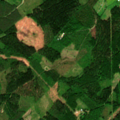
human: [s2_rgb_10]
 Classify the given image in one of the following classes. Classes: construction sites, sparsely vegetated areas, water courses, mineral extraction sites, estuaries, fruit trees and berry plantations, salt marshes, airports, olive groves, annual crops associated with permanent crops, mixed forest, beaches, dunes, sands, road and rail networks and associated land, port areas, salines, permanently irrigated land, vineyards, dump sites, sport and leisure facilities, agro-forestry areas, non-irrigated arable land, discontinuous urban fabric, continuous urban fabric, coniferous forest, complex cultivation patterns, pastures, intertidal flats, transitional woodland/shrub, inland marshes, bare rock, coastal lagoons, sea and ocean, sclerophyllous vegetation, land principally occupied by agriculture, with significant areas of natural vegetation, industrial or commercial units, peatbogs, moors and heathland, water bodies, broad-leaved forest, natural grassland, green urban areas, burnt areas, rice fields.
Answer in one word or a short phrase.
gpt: broad-leaved forest, coniferous forest, mixed forest, transitional woodland/shrub, water bodies